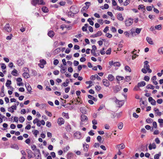
Tumor epithelial tissue: no
Tumor-associated stroma tissue: yes
Normal tissue: no